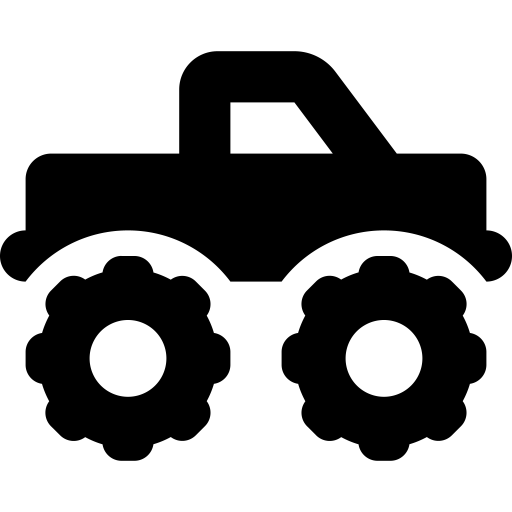
Tags: icon, FontAwesome, fa-icon, solid, truck, monster